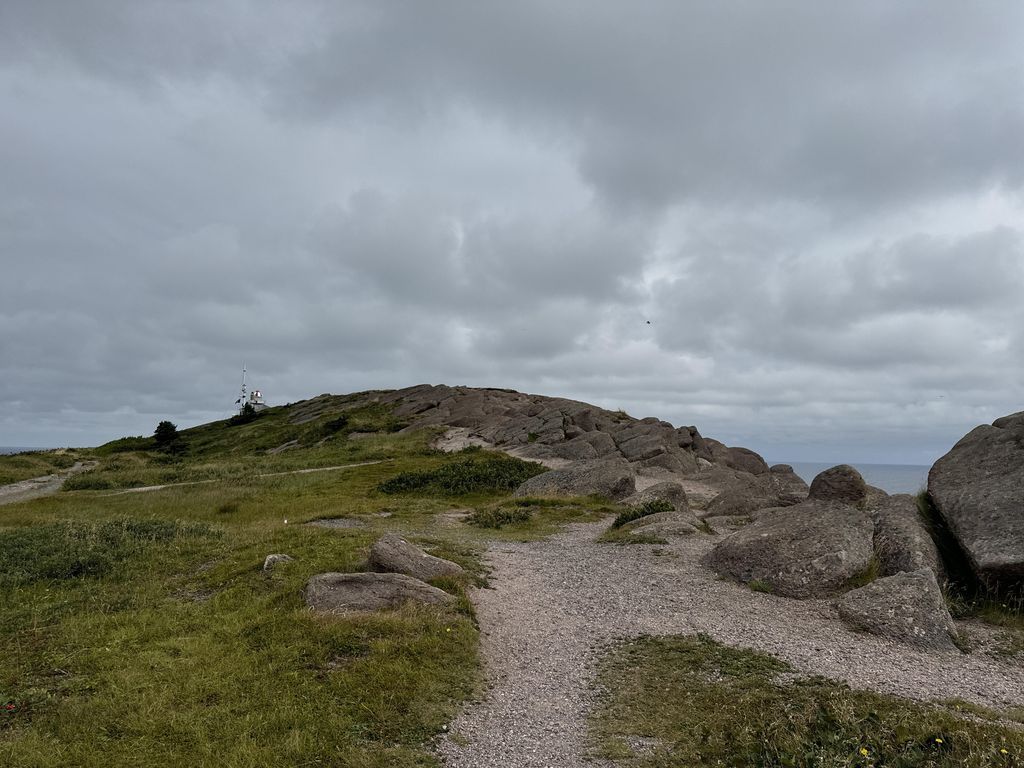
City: st_johns